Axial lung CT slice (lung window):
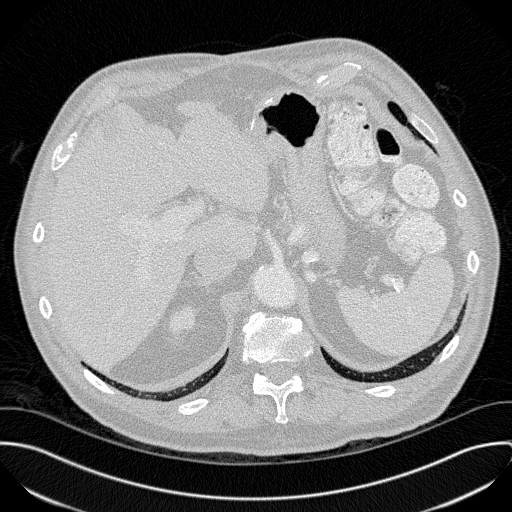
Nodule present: no